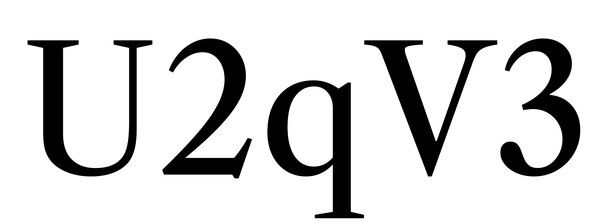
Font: LibreCaslonText_Regular